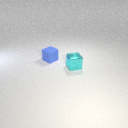
small cyan metal cube to the right of small blue rubber cube